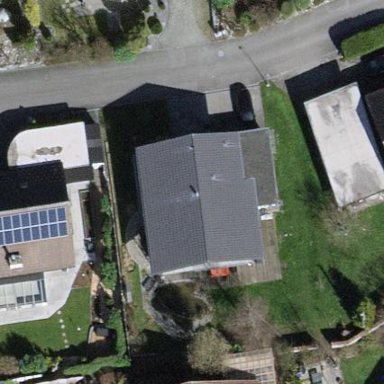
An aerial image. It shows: Detached building.